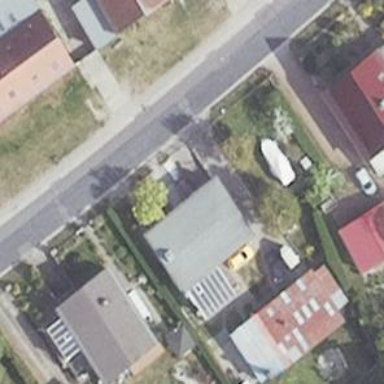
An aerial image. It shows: Simple and straightforward house.